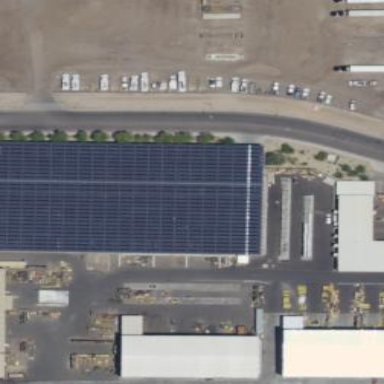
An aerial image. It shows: Solar photovoltaic panel generator located on building's roof.